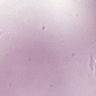
Metastatic tissue present: no